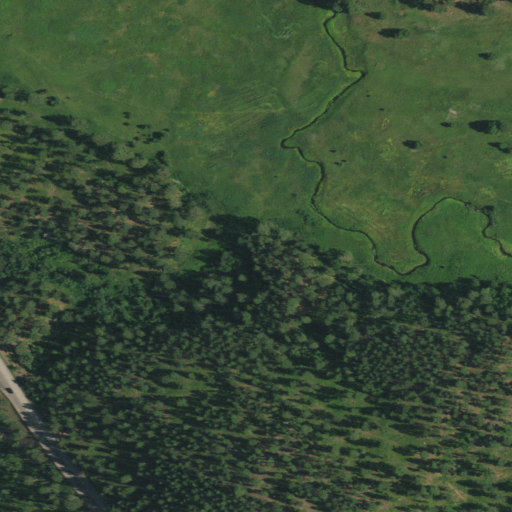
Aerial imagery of valley in South Dakota named Clog Gulch containing evergreen forest, shrub, grassland, low intensity development, and open development